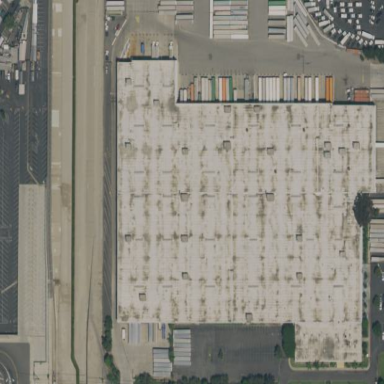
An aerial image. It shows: Warehouse building.